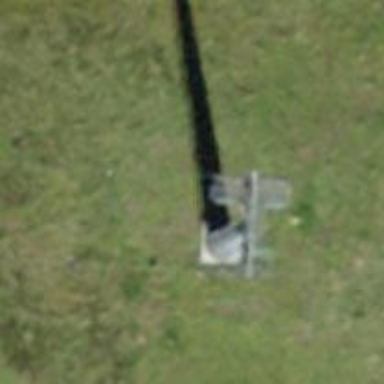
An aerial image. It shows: Chair lift.